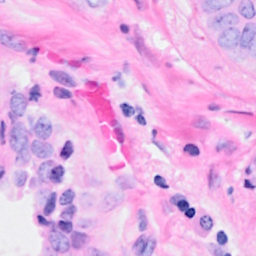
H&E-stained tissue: Breast